Question: I read Python's grammar file (<URL>

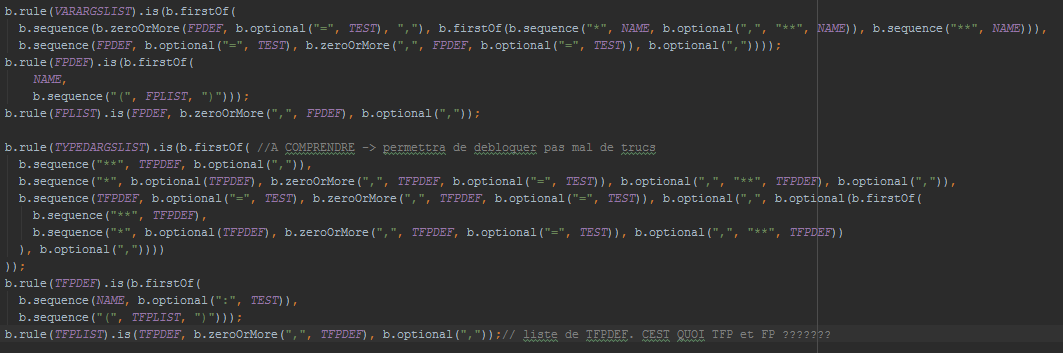
Answer: Based on the way such identifiers are named in <URL> that:
- :- - - :-
There's also a (used to describe a ). I guess it's obvious where the comes from.